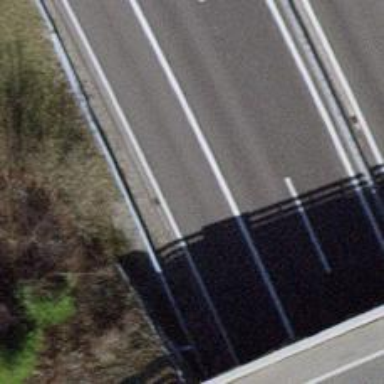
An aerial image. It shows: Asphalt motorway link.